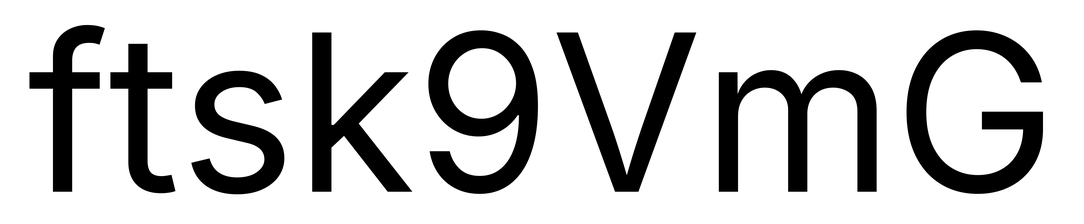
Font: Inter_Regular